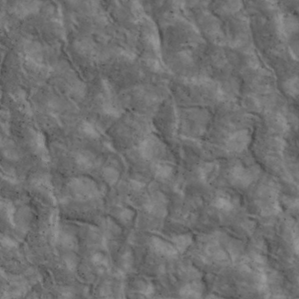
Label: non_frost